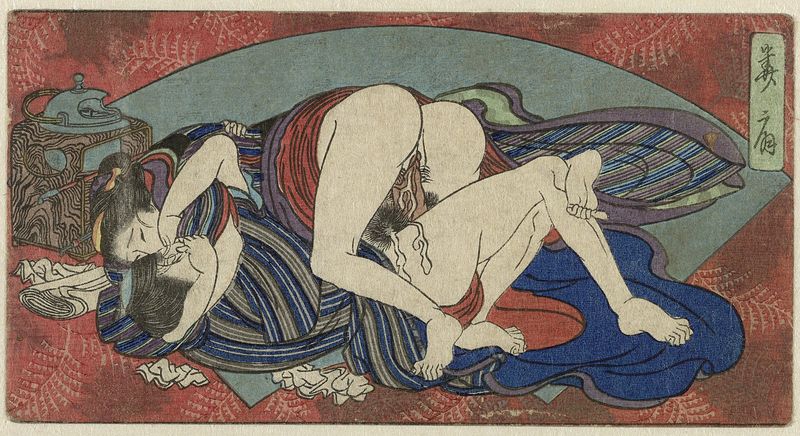
Titel: Kansen, de 'zoete waaier'
Standort: Amsterdam
Institution: Rijksmuseum
Schlagwörter: mann, nackt, frau, tuch, teppich, boden, leidenschaft, sex, asien, liebesszene, schamhaar, geschlechtsverkehr, wolldecke